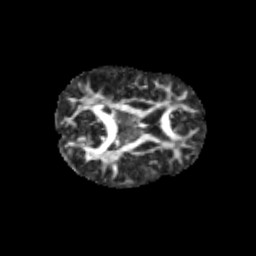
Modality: FA
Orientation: axial
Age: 11
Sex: female
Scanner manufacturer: siemens
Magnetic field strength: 3 T
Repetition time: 3.8 s
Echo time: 0.07 s